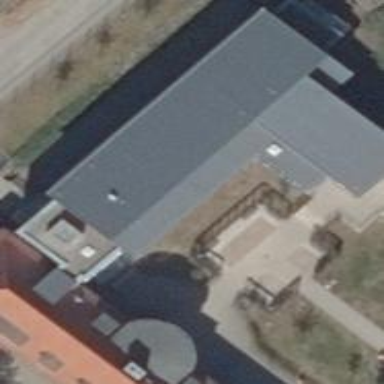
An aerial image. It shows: School building.